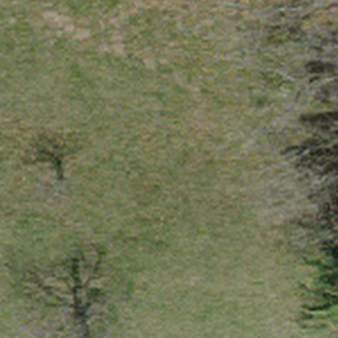
Label: other